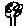
Label: tree